Question: In a website I'm developing, I am making a menu that appears when one hovers over a navigation menu item. However, only half of the hover menu appears.
HTML:
'''
<div class= "navn">
<ul>
<li>
<a class="btn" href="about_contact.html">
About Us
<div class="tooltip">
Contact Info, and <b>stuff</b> <!--the txt inside the hover thing-->
</div>
</a>
</li>
</ul>
</div>
'''
CSS:
'''
.btn {
/* irrelevant: some styling to make the anchor tags look nicer */
display: inline-block;
padding: 6px 12px;
margin-bottom: 0;
font-size: 14px;
font-weight: normal;
text-align: center;
white-space: nowrap;
margin: auto;
background-image: none;
border: 1px solid transparent;
border-radius: 4px;
text-decoration: none;
font-family: 'Lucida Sans', 'Arial', 'sans-serif';
}
.btn:hover .tooltip {
display: block;
}
.tooltip {
background-color: white;
color: black;
position: absolute;
display: none;
border: 1px solid black;
}
'''
What I see:

Why is this happening? What can I do to stop this?
Sorry for no JSFiddle
: I know I can use a standard tooltip on the '<a>' tag, but I want to have formatted text in the tooltip.
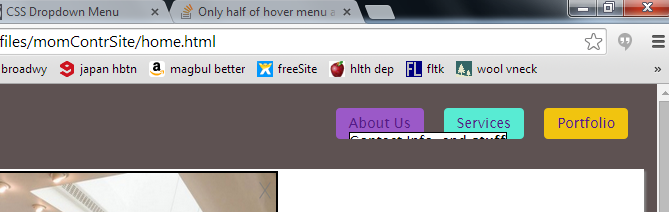
Answer: Maybe Your '<div class="navn">' has a not enough height. Try to extend that and see what happened. Or set z-index on tooltip.
Set 'ul{ height: 60px; //for example}'. I think it help you.